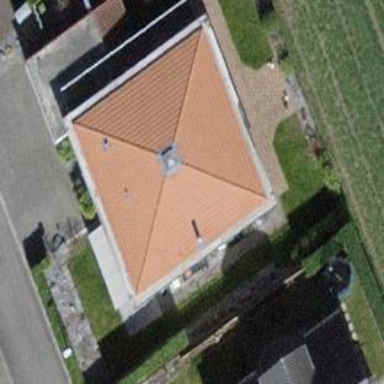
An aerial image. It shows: Building with tiled roof.